Question: I have this layout.xml :
'''
<?xml version="1.0" encoding="utf-8"?>
<FrameLayout xmlns:android="http://schemas.android.com/apk/res/android"
android:layout_width="fill_parent"
android:layout_height="wrap_content"
android:paddingRight="10dp"
android:paddingLeft="10dp">
<RelativeLayout android:layout_width="fill_parent"
android:layout_height="wrap_content"
android:orientation="horizontal"
android:padding="5dip"
android:background="@color/white"
android:layout_marginLeft="17dp"
android:layout_marginRight="17dp">
<LinearLayout android:layout_width="wrap_content"
android:layout_height="wrap_content"
android:orientation="horizontal"
android:id="@+id/list_linearLayout">
<LinearLayout
android:layout_width="fill_parent"
android:layout_height="wrap_content"
android:orientation="vertical">
<!-- titre food -->
<TextView android:layout_width="fill_parent"
android:layout_height="wrap_content"
android:textStyle="bold"
android:id="@+id/souscarte_element_titleT"
android:textColor="@color/black"
android:paddingLeft="5dp"/>
<!-- description food -->
<LinearLayout
android:layout_width="fill_parent"
android:layout_height="wrap_content"
android:orientation="horizontal">
<TextView android:layout_width="fill_parent"
android:layout_height="wrap_content"
android:textColor="@color/black"
android:id="@+id/souscarte_element_descT"
android:paddingLeft="5dp"/>
</LinearLayout>
</LinearLayout>
</LinearLayout>
<!-- promo food -->
<TextView android:layout_width="wrap_content"
android:layout_height="wrap_content"
android:textStyle="bold"
android:id="@+id/souscarte_element_promoT"
android:gravity="right"
android:textColor="@color/black"
android:layout_alignParentRight="true"
android:layout_toLeftOf="@+id/souscarte_element_prixT"
android:paddingRight="5dp"/>
<!-- price food -->
<TextView android:layout_width="wrap_content"
android:layout_height="wrap_content"
android:textStyle="bold"
android:id="@+id/souscarte_element_prixT"
android:gravity="right"
android:textColor="@color/black"
android:layout_alignParentRight="true"
android:layout_alignParentBottom="true"
android:paddingRight="5dp"/>
</RelativeLayout>
</FrameLayout>
'''
The render of this is here :

The problem is on the red frame (on the picture): when I have a big content (a lot of words) the second price (in bottom) put himself to the bottom and the text comes between the 1st price and the 2nd..
I would like to know how make it just stay in bottom of 1st price, thank you!
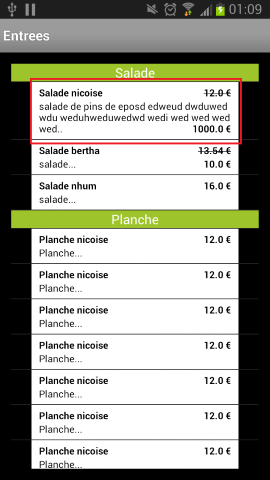
Answer: Please check this.
hope this will helpful for you.
'''
<?xml version="1.0" encoding="utf-8"?>
<FrameLayout xmlns:android="http://schemas.android.com/apk/res/android"
android:layout_width="fill_parent"
android:layout_height="wrap_content"
android:paddingLeft="10dp"
android:paddingRight="10dp" >
<RelativeLayout
android:layout_width="fill_parent"
android:layout_height="wrap_content"
android:layout_marginLeft="17dp"
android:layout_marginRight="17dp"
android:background="#FFFFFF"
android:orientation="horizontal"
android:padding="5dip" >
<LinearLayout
android:id="@+id/list_linearLayout"
android:layout_width="match_parent"
android:layout_height="wrap_content"
android:orientation="horizontal" >
<LinearLayout
android:layout_width="match_parent"
android:layout_height="wrap_content"
android:layout_weight="0.2"
android:orientation="vertical" >
<TextView
android:id="@+id/souscarte_element_titleT"
android:layout_width="match_parent"
android:layout_height="wrap_content"
android:paddingLeft="5dp"
android:textColor="#000000"
android:textStyle="bold" />
<TextView
android:id="@+id/souscarte_element_descT"
android:layout_width="match_parent"
android:layout_height="wrap_content"
android:paddingLeft="5dp"
android:textColor="#000000" />
</LinearLayout>
<LinearLayout
android:layout_width="match_parent"
android:layout_height="wrap_content"
android:layout_weight="0.8"
android:orientation="vertical" >
<TextView
android:id="@+id/souscarte_element_promoT"
android:layout_width="match_parent"
android:layout_height="wrap_content"
android:paddingRight="5dp"
android:textColor="#000000"
android:textStyle="bold" />
<TextView
android:id="@+id/souscarte_element_prixT"
android:layout_width="match_parent"
android:layout_height="wrap_content"
android:paddingRight="5dp"
android:textColor="#000000"
android:textStyle="bold" />
</LinearLayout>
</LinearLayout>
</RelativeLayout>
</FrameLayout>
'''